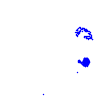
Particle: electron